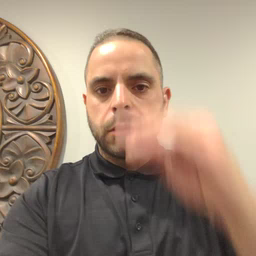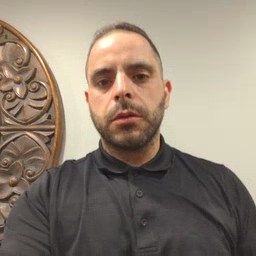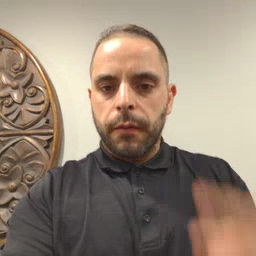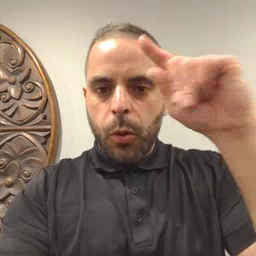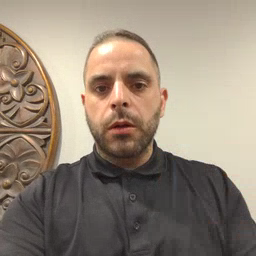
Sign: for